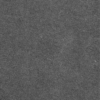
Label: dusty